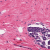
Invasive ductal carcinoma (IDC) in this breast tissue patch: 0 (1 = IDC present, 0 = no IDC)